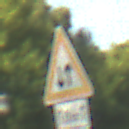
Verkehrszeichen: Gegenverkehr
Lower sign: LaengeEinerStrecke2
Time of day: SunriseSunset
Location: Outdoor (Suburban)
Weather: PartlyCloudy
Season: NotSpecified
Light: Natural